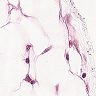
Metastatic tissue present: yes